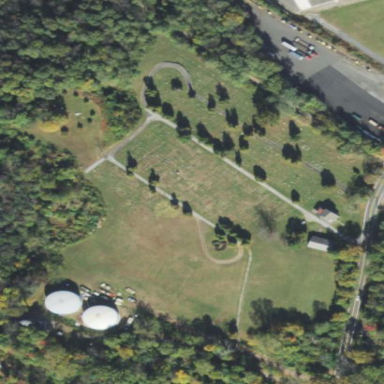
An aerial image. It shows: Cemetery.